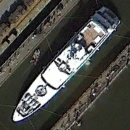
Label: Megayacht